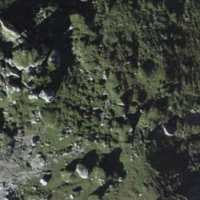
EUNIS habitat code: 23
Species observed at this site:
Aglais urticae